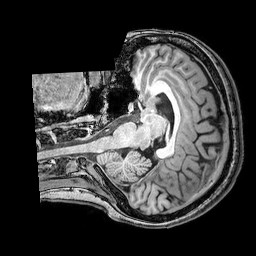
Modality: T1w
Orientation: axial
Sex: female
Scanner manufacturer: philips
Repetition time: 0.008128 s
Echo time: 0.00372 s